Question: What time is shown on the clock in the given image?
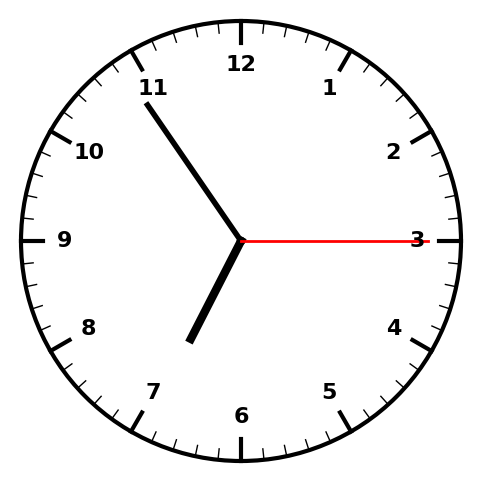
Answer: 06:54:15